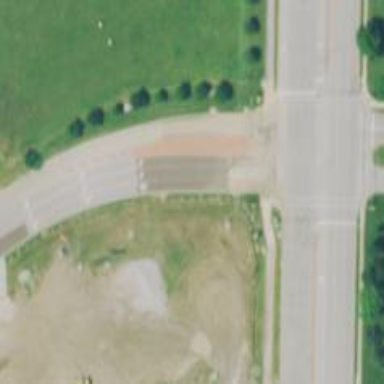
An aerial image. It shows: Road with left marking.